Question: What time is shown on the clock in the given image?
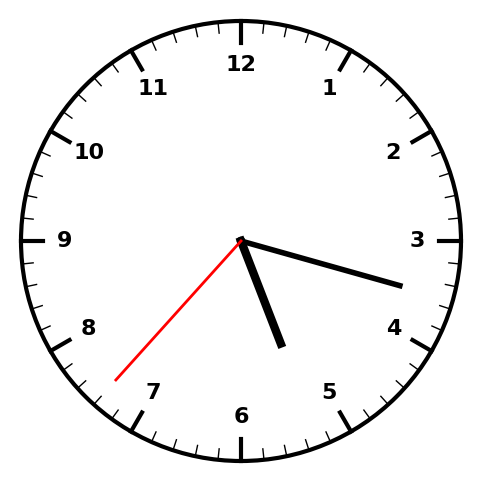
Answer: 05:17:37